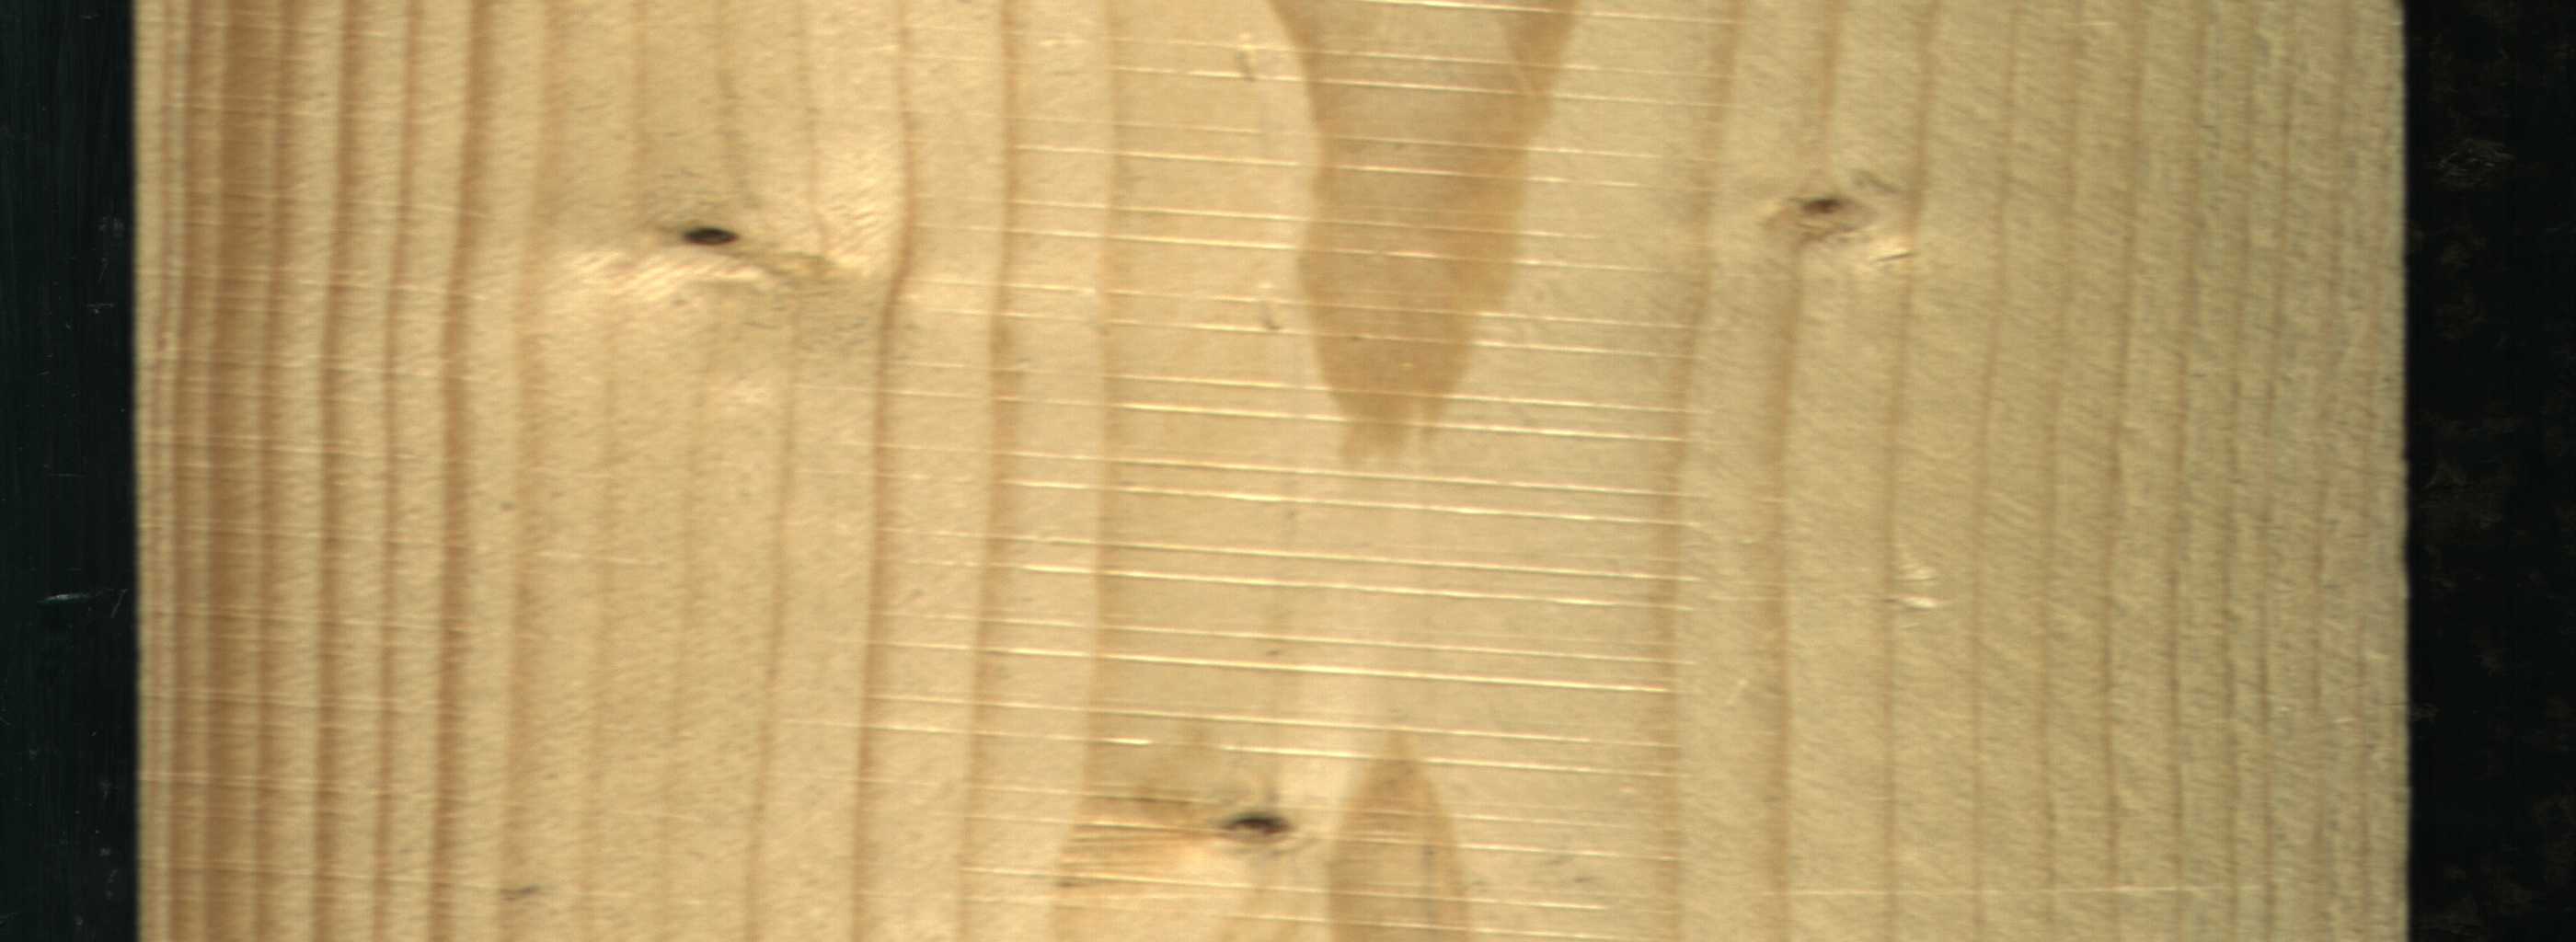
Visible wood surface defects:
Dead_Knot
Live_Knot
Live_Knot